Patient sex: M
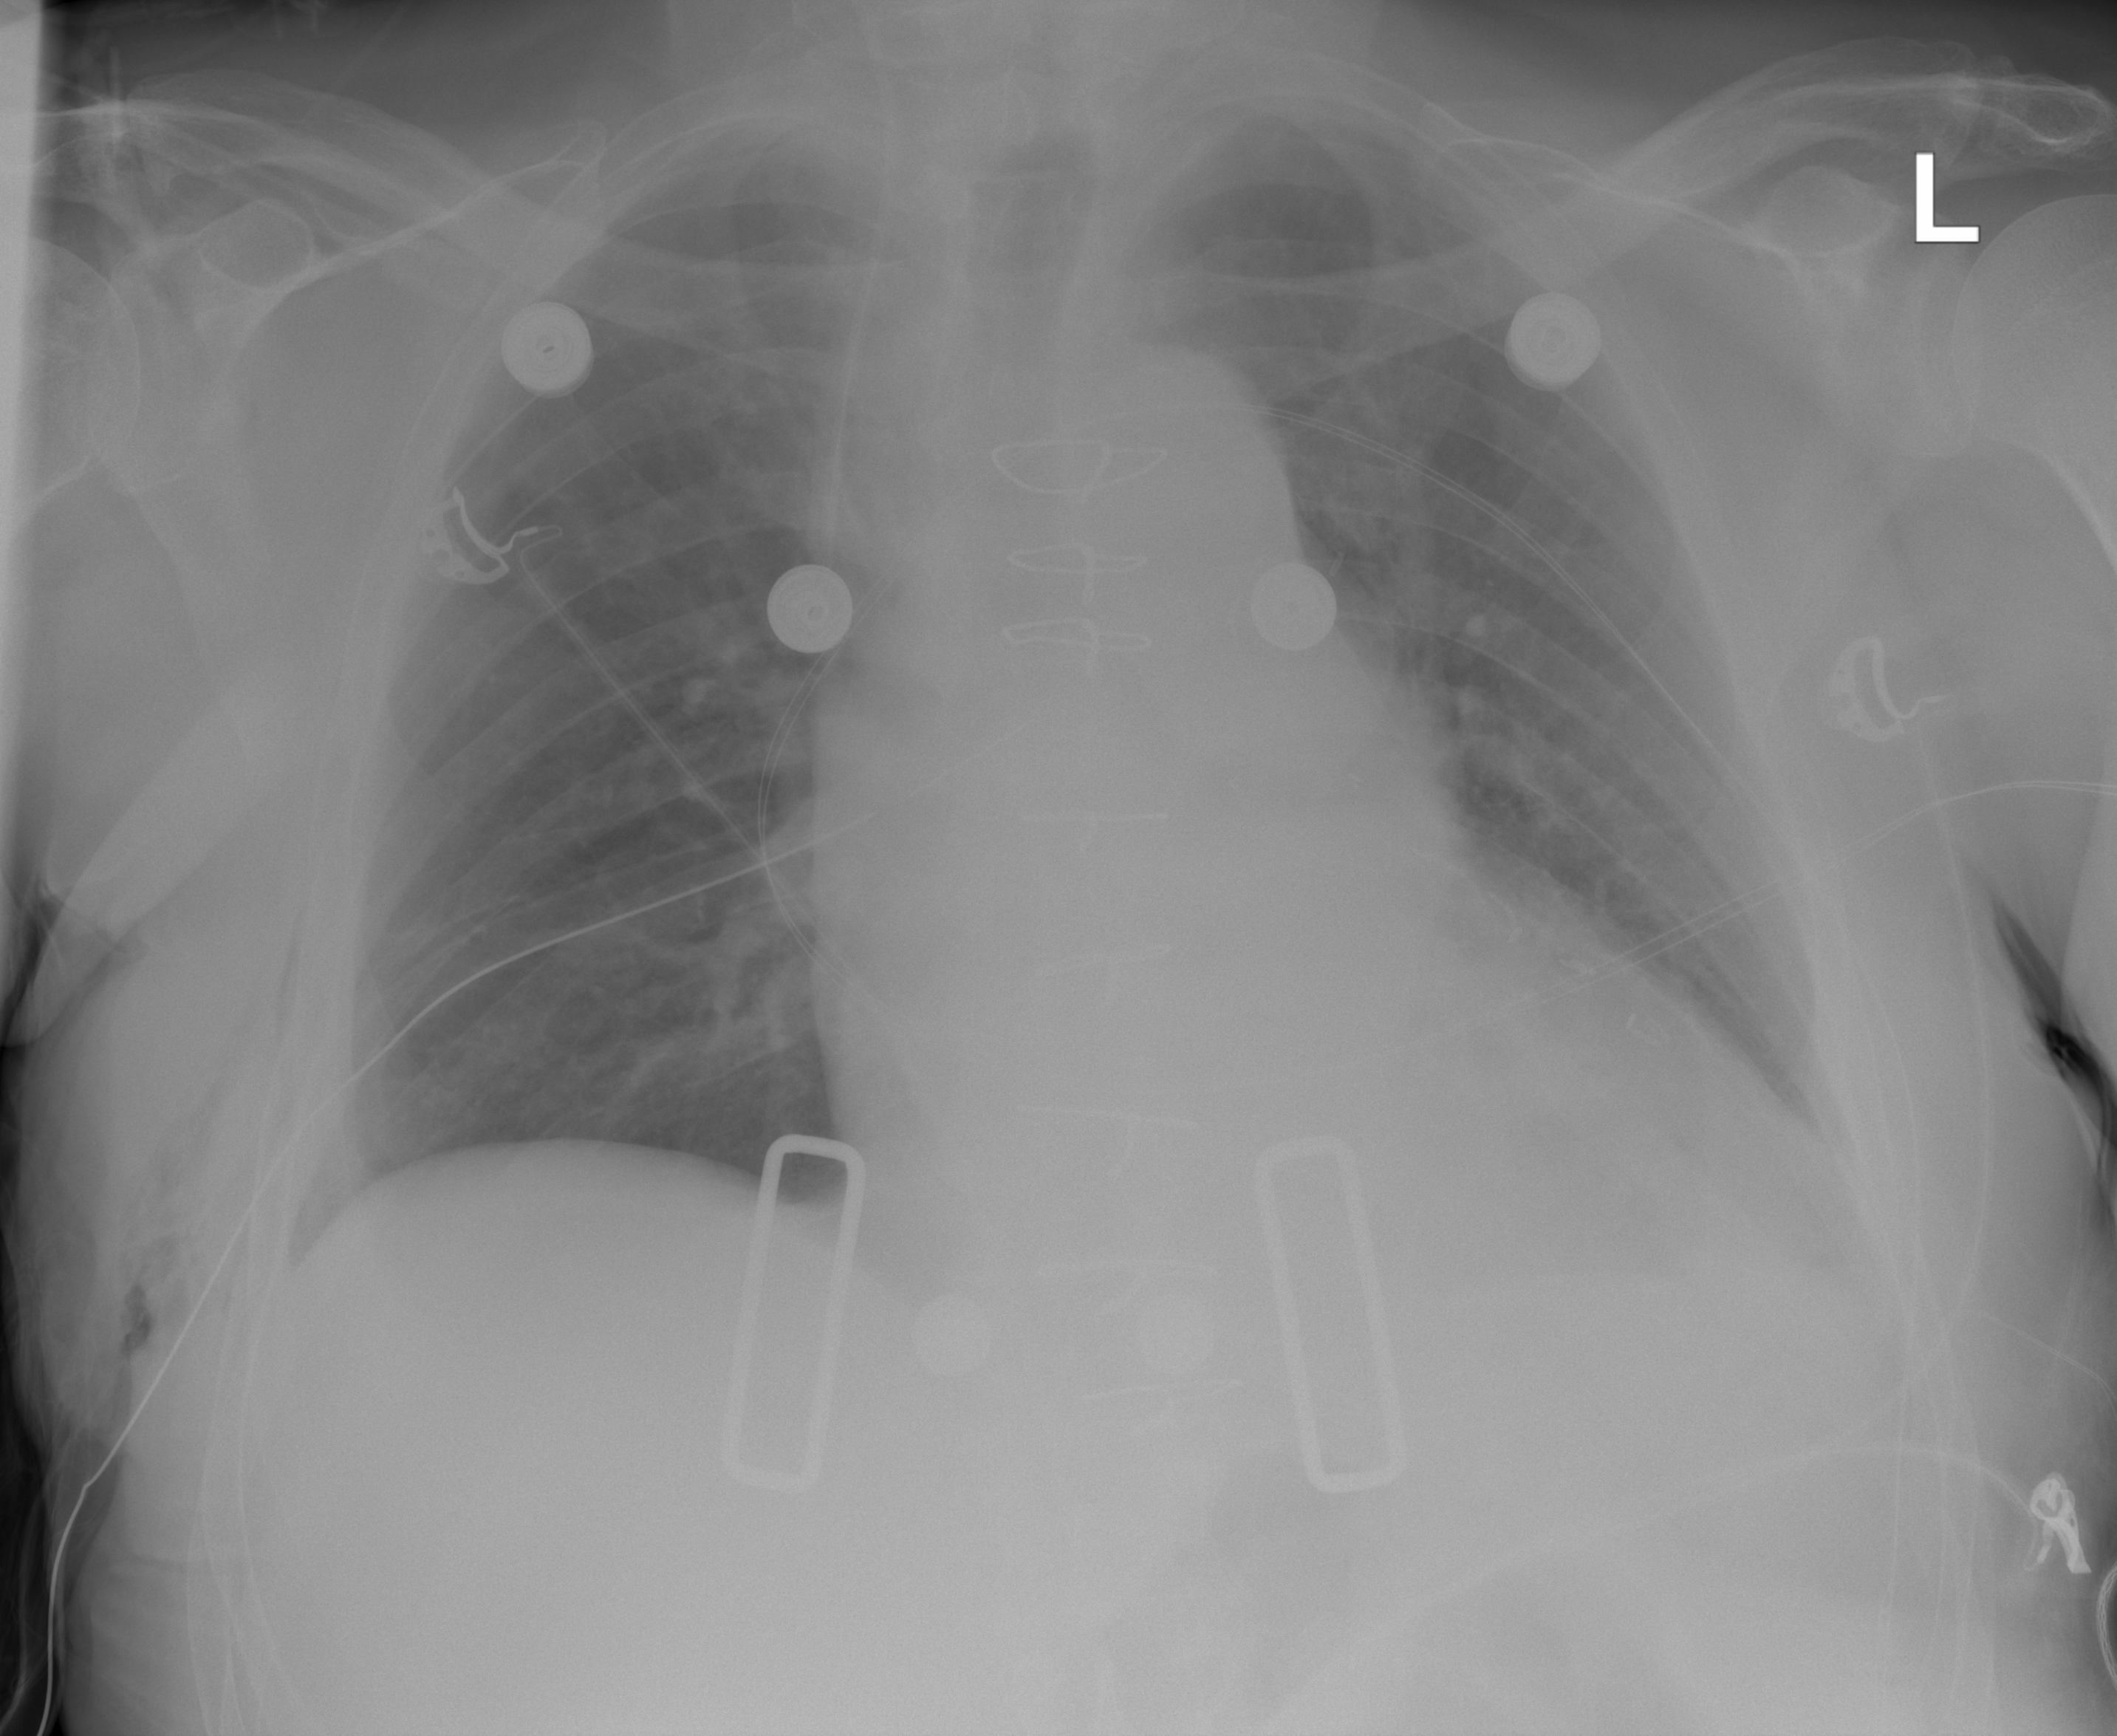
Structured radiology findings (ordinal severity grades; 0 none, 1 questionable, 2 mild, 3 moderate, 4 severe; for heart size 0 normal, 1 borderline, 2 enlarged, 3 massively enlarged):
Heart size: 1
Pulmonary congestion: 0
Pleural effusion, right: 0
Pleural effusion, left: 0
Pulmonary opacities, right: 0
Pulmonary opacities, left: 0
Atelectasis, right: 2
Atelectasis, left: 2